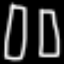
Label: pants